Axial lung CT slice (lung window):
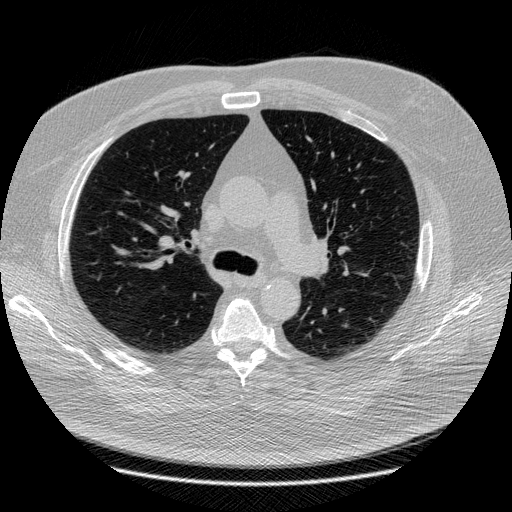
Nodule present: no